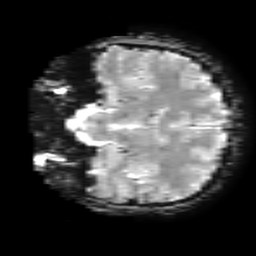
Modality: T2starw
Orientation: coronal
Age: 40
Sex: male
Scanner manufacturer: ge
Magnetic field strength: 3 T
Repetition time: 0.65 s
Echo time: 0.02 s